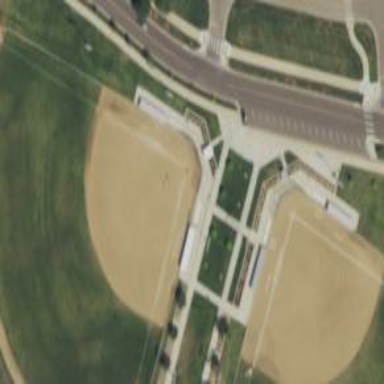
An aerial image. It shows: Baseball pitch for leisure and sports activities.